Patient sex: M
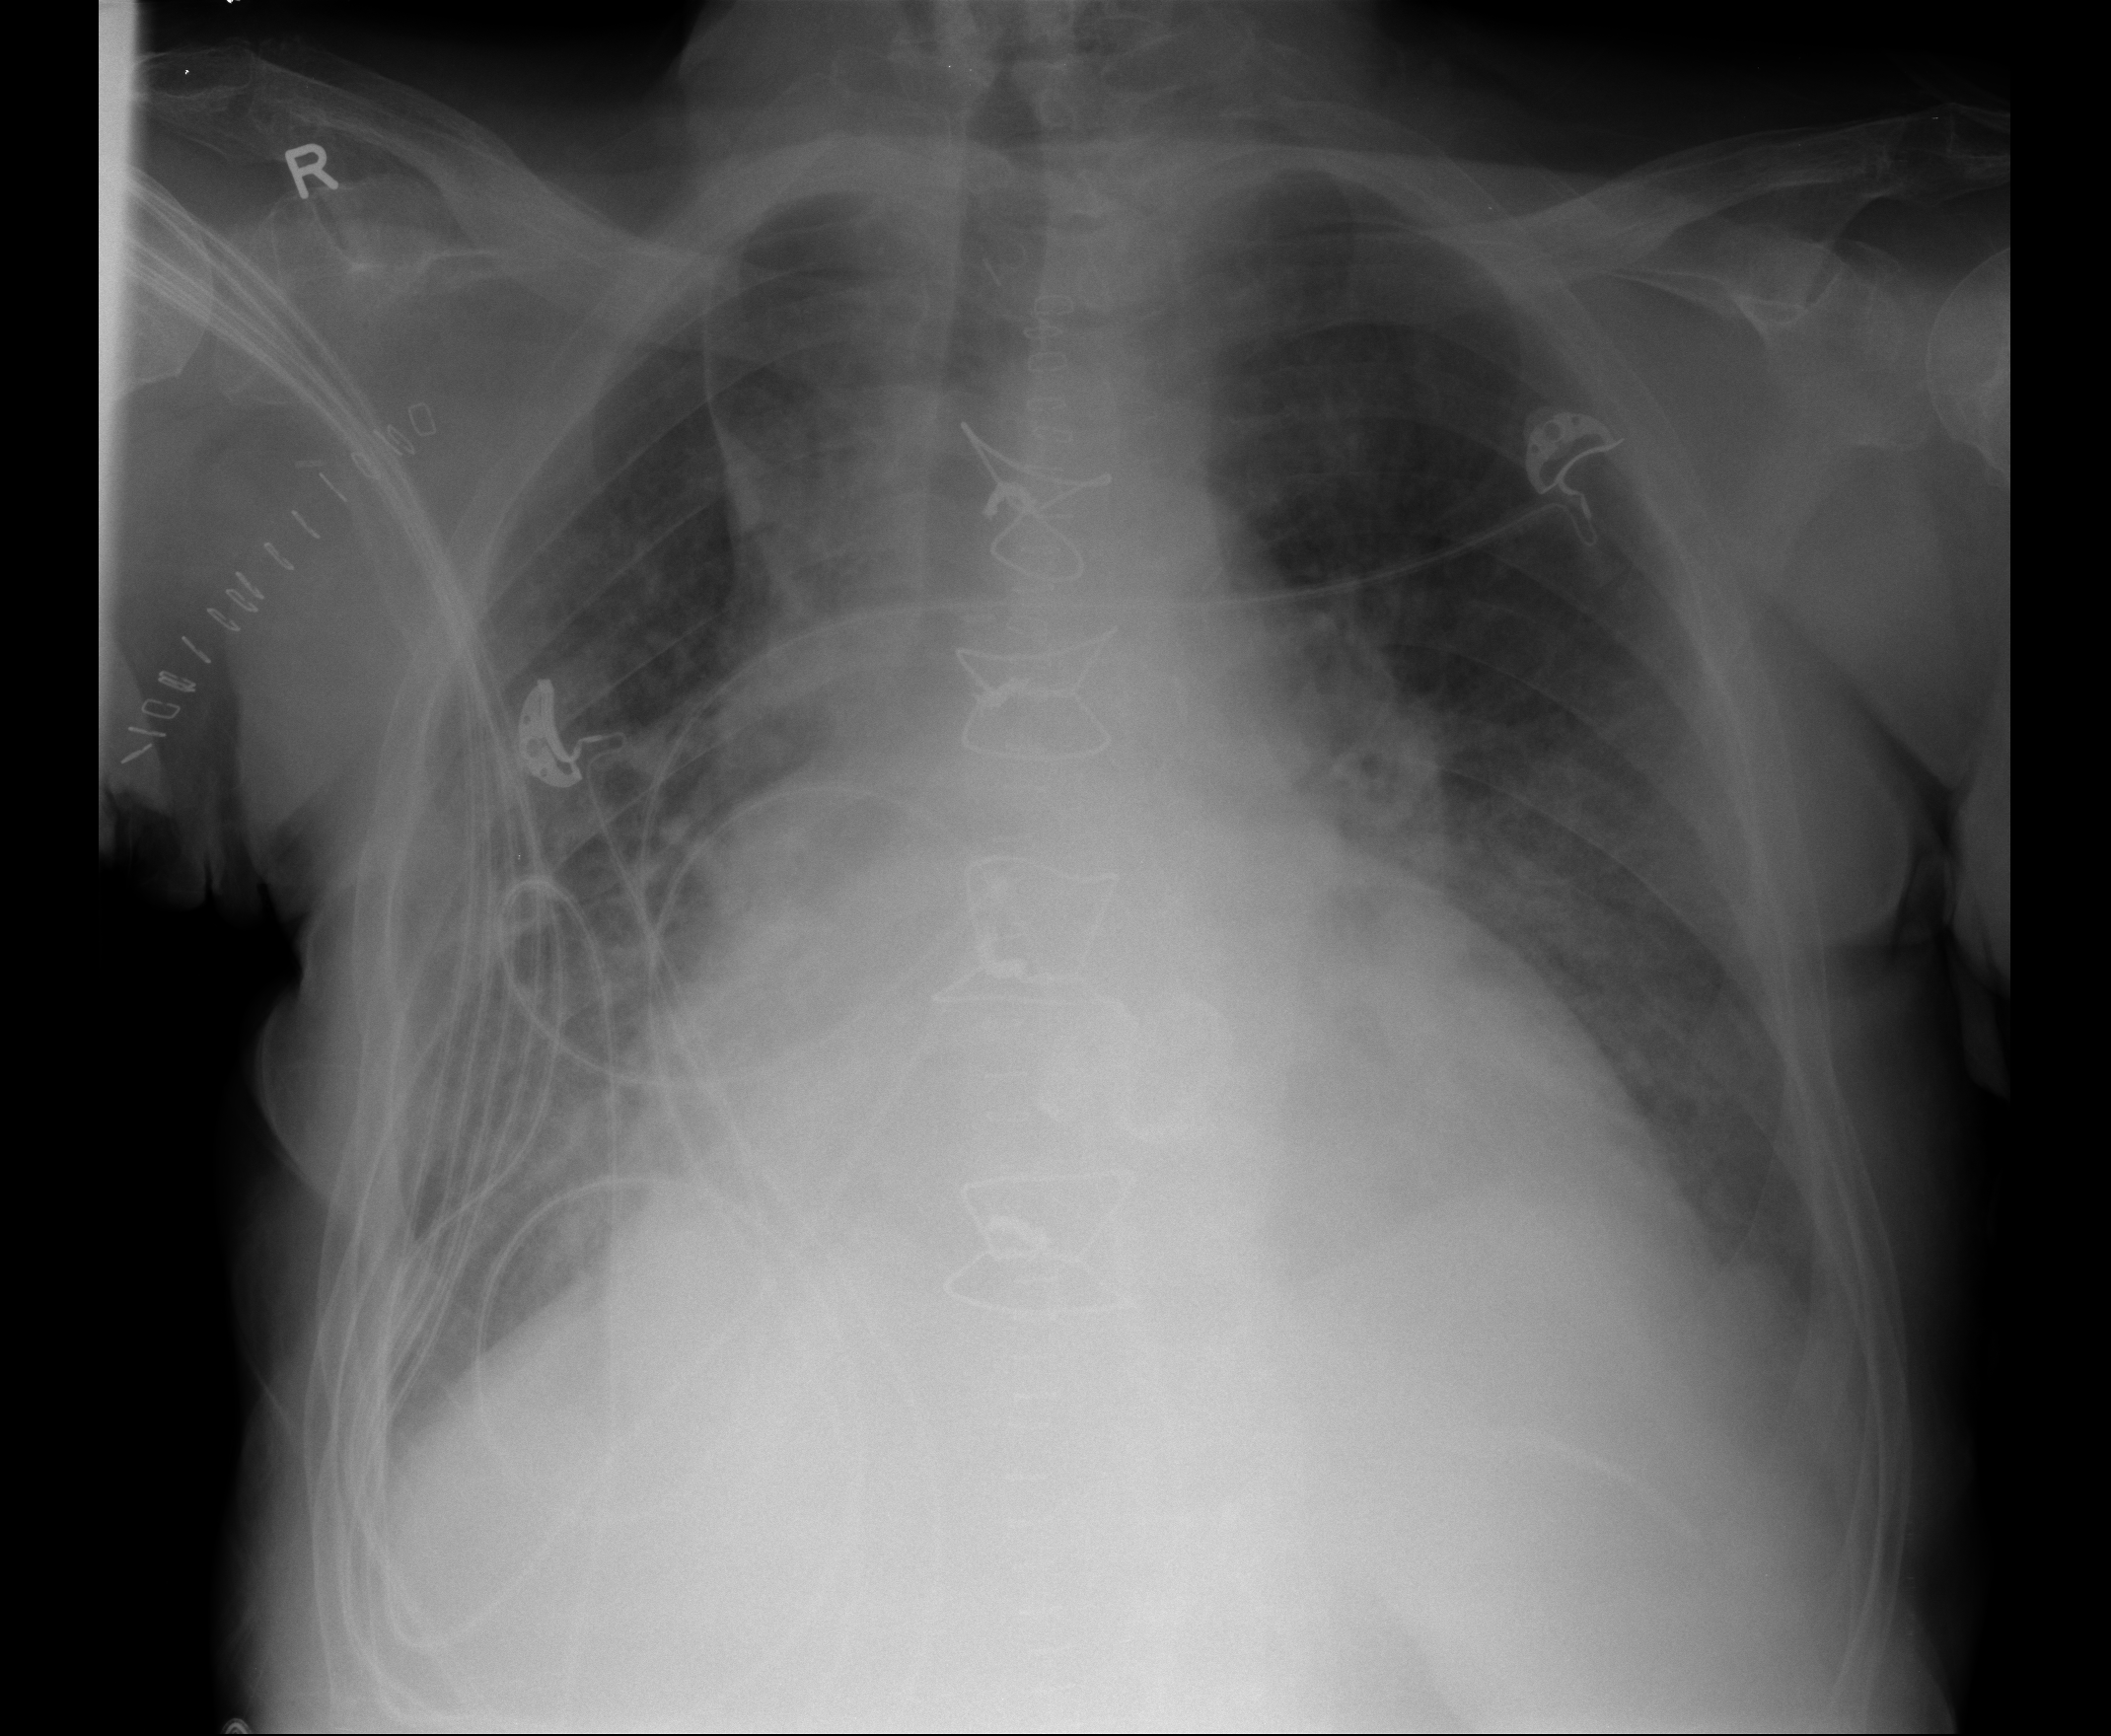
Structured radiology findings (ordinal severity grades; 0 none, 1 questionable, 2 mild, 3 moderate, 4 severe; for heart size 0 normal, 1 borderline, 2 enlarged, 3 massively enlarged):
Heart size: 2
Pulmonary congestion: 2
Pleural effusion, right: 1
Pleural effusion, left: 2
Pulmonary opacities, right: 1
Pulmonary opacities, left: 1
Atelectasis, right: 2
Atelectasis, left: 2